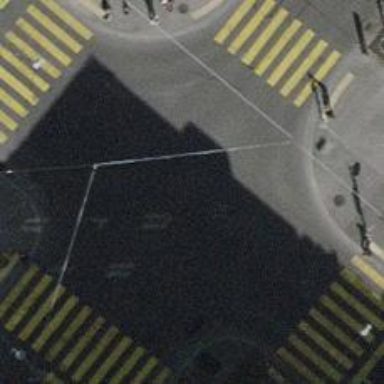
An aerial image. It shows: Road with traffic signals.